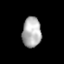
Tissue: lung
Cell type: Epithelial cells
Senescence score: 0.1486
Nuclear area (px): 557
Mean DAPI intensity: 176.968